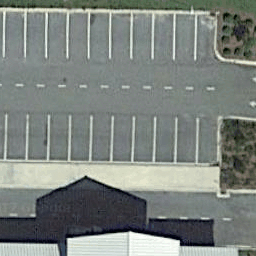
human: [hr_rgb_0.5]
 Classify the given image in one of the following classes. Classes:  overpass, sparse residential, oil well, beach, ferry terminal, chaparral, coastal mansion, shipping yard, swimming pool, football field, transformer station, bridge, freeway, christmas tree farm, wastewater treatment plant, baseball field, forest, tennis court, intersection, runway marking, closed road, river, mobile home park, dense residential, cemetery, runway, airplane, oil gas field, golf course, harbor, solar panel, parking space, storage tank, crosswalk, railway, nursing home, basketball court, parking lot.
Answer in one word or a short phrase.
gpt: parking space